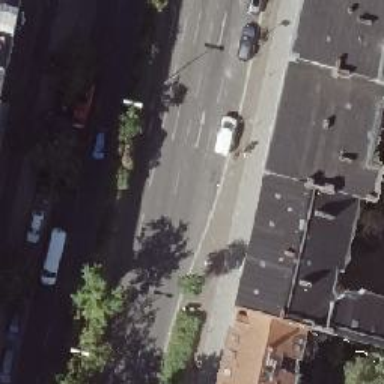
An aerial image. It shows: Secondary road with asphalt surface and lane markings. There is parallel parking on the right side of the street.